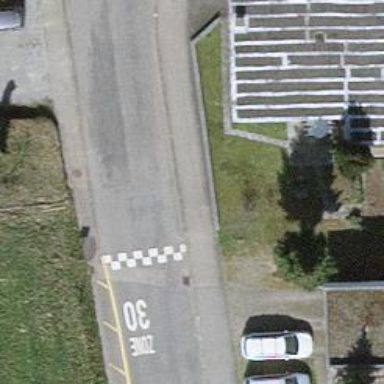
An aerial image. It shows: Crossing on footway.